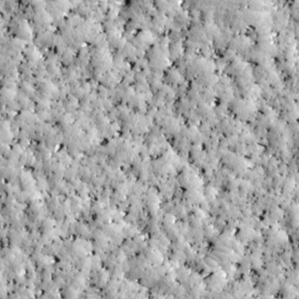
Label: non_frost